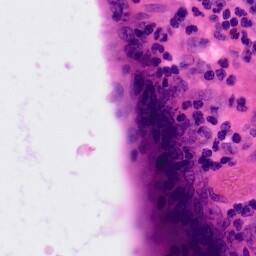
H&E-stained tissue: Colon